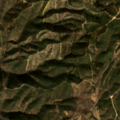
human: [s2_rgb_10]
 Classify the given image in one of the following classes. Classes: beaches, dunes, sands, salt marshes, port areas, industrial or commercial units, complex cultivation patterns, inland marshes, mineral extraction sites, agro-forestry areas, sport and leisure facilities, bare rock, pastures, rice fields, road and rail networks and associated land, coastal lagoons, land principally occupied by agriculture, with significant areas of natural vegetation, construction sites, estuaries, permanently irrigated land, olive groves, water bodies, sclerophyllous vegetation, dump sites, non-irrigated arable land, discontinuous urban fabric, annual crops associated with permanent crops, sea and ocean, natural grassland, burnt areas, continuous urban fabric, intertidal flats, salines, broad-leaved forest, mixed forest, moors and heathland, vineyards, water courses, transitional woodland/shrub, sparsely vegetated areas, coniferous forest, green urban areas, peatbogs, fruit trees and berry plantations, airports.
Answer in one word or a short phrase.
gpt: land principally occupied by agriculture, with significant areas of natural vegetation, broad-leaved forest, moors and heathland, transitional woodland/shrub